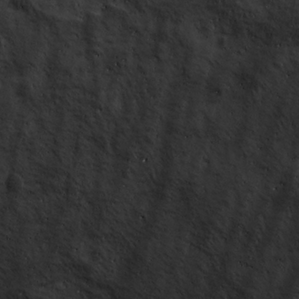
Label: non_frost